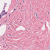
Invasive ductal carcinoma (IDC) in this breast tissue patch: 0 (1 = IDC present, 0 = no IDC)